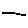
Label: line